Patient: sex M, age 52
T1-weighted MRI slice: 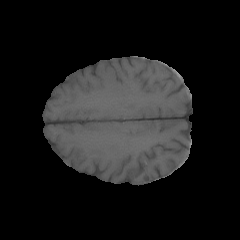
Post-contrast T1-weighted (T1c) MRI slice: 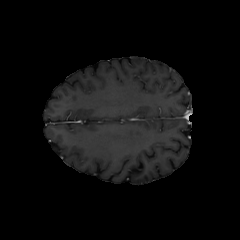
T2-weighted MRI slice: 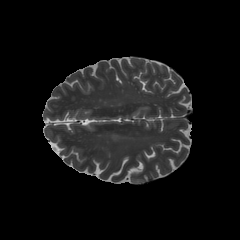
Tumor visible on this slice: yes
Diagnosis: Astrocytoma, IDH-mutant
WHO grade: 3